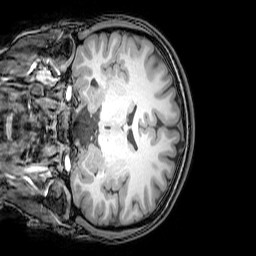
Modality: T1w
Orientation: coronal
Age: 22
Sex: female
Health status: healthy
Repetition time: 0.081 s
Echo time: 0.037 s